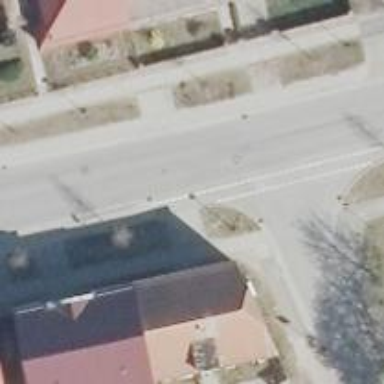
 there are sidewalks on both sides and concrete track cycleway."